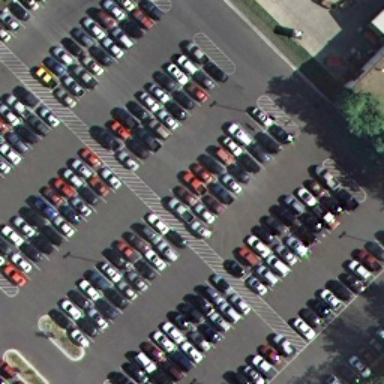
Lots of cars parked in lines in the parking lot .